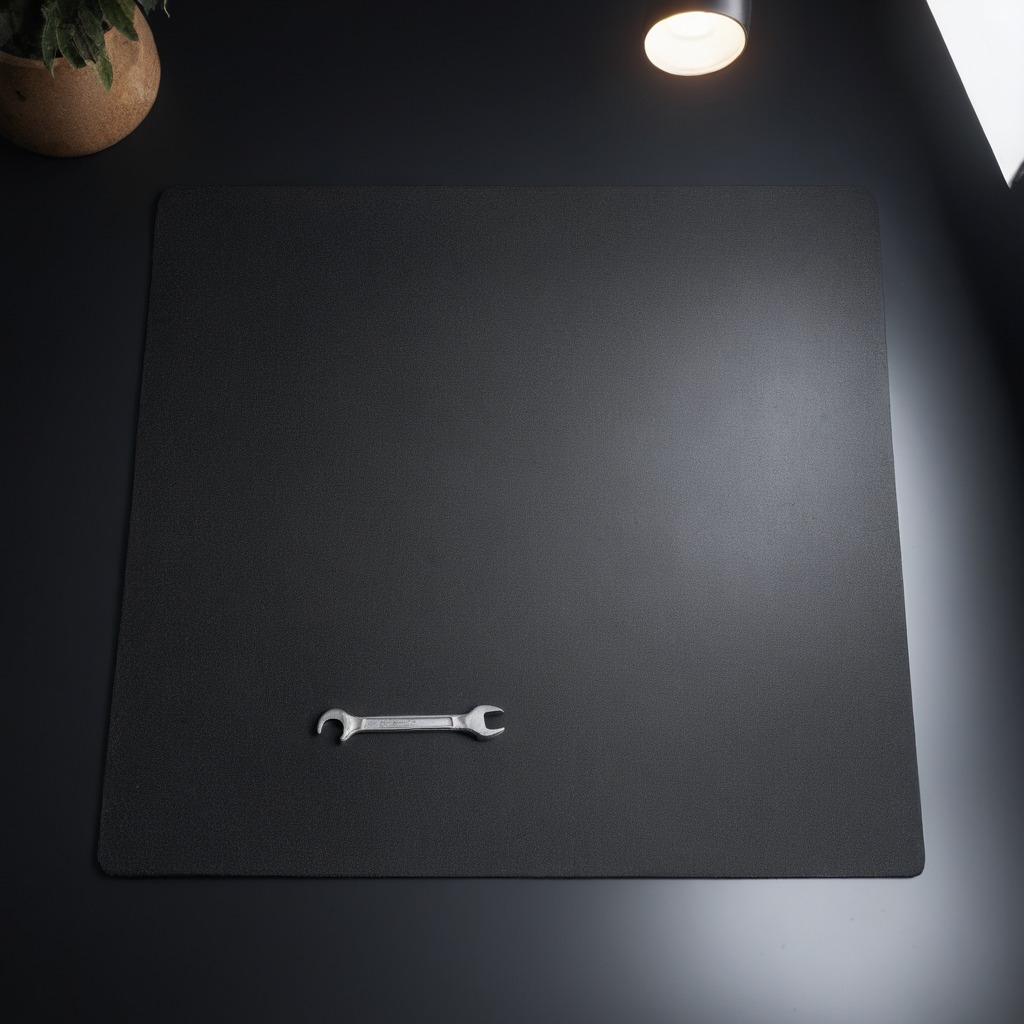
An wrench is lying on a clean granite tabletop covered with a black rubber mat inside a workshop under bright overhead lighting crisp shadows high clarity worn but beneath the mat.